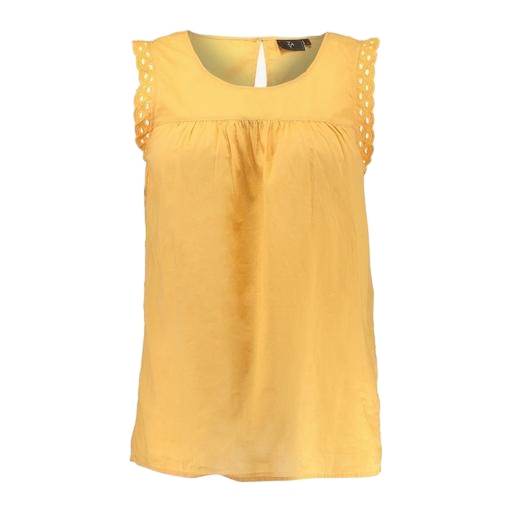
yellow double-layer top, sleeveless keyhole shirt, yellow tank top, white background